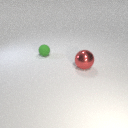
small green rubber sphere to the left of large red metal sphere